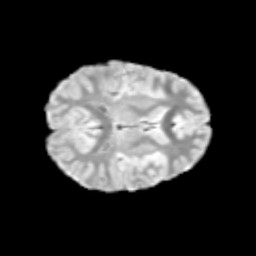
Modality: T2w
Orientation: axial
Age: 11
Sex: male
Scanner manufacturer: siemens
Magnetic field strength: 3 T
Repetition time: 3.8 s
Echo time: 0.07 s